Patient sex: F
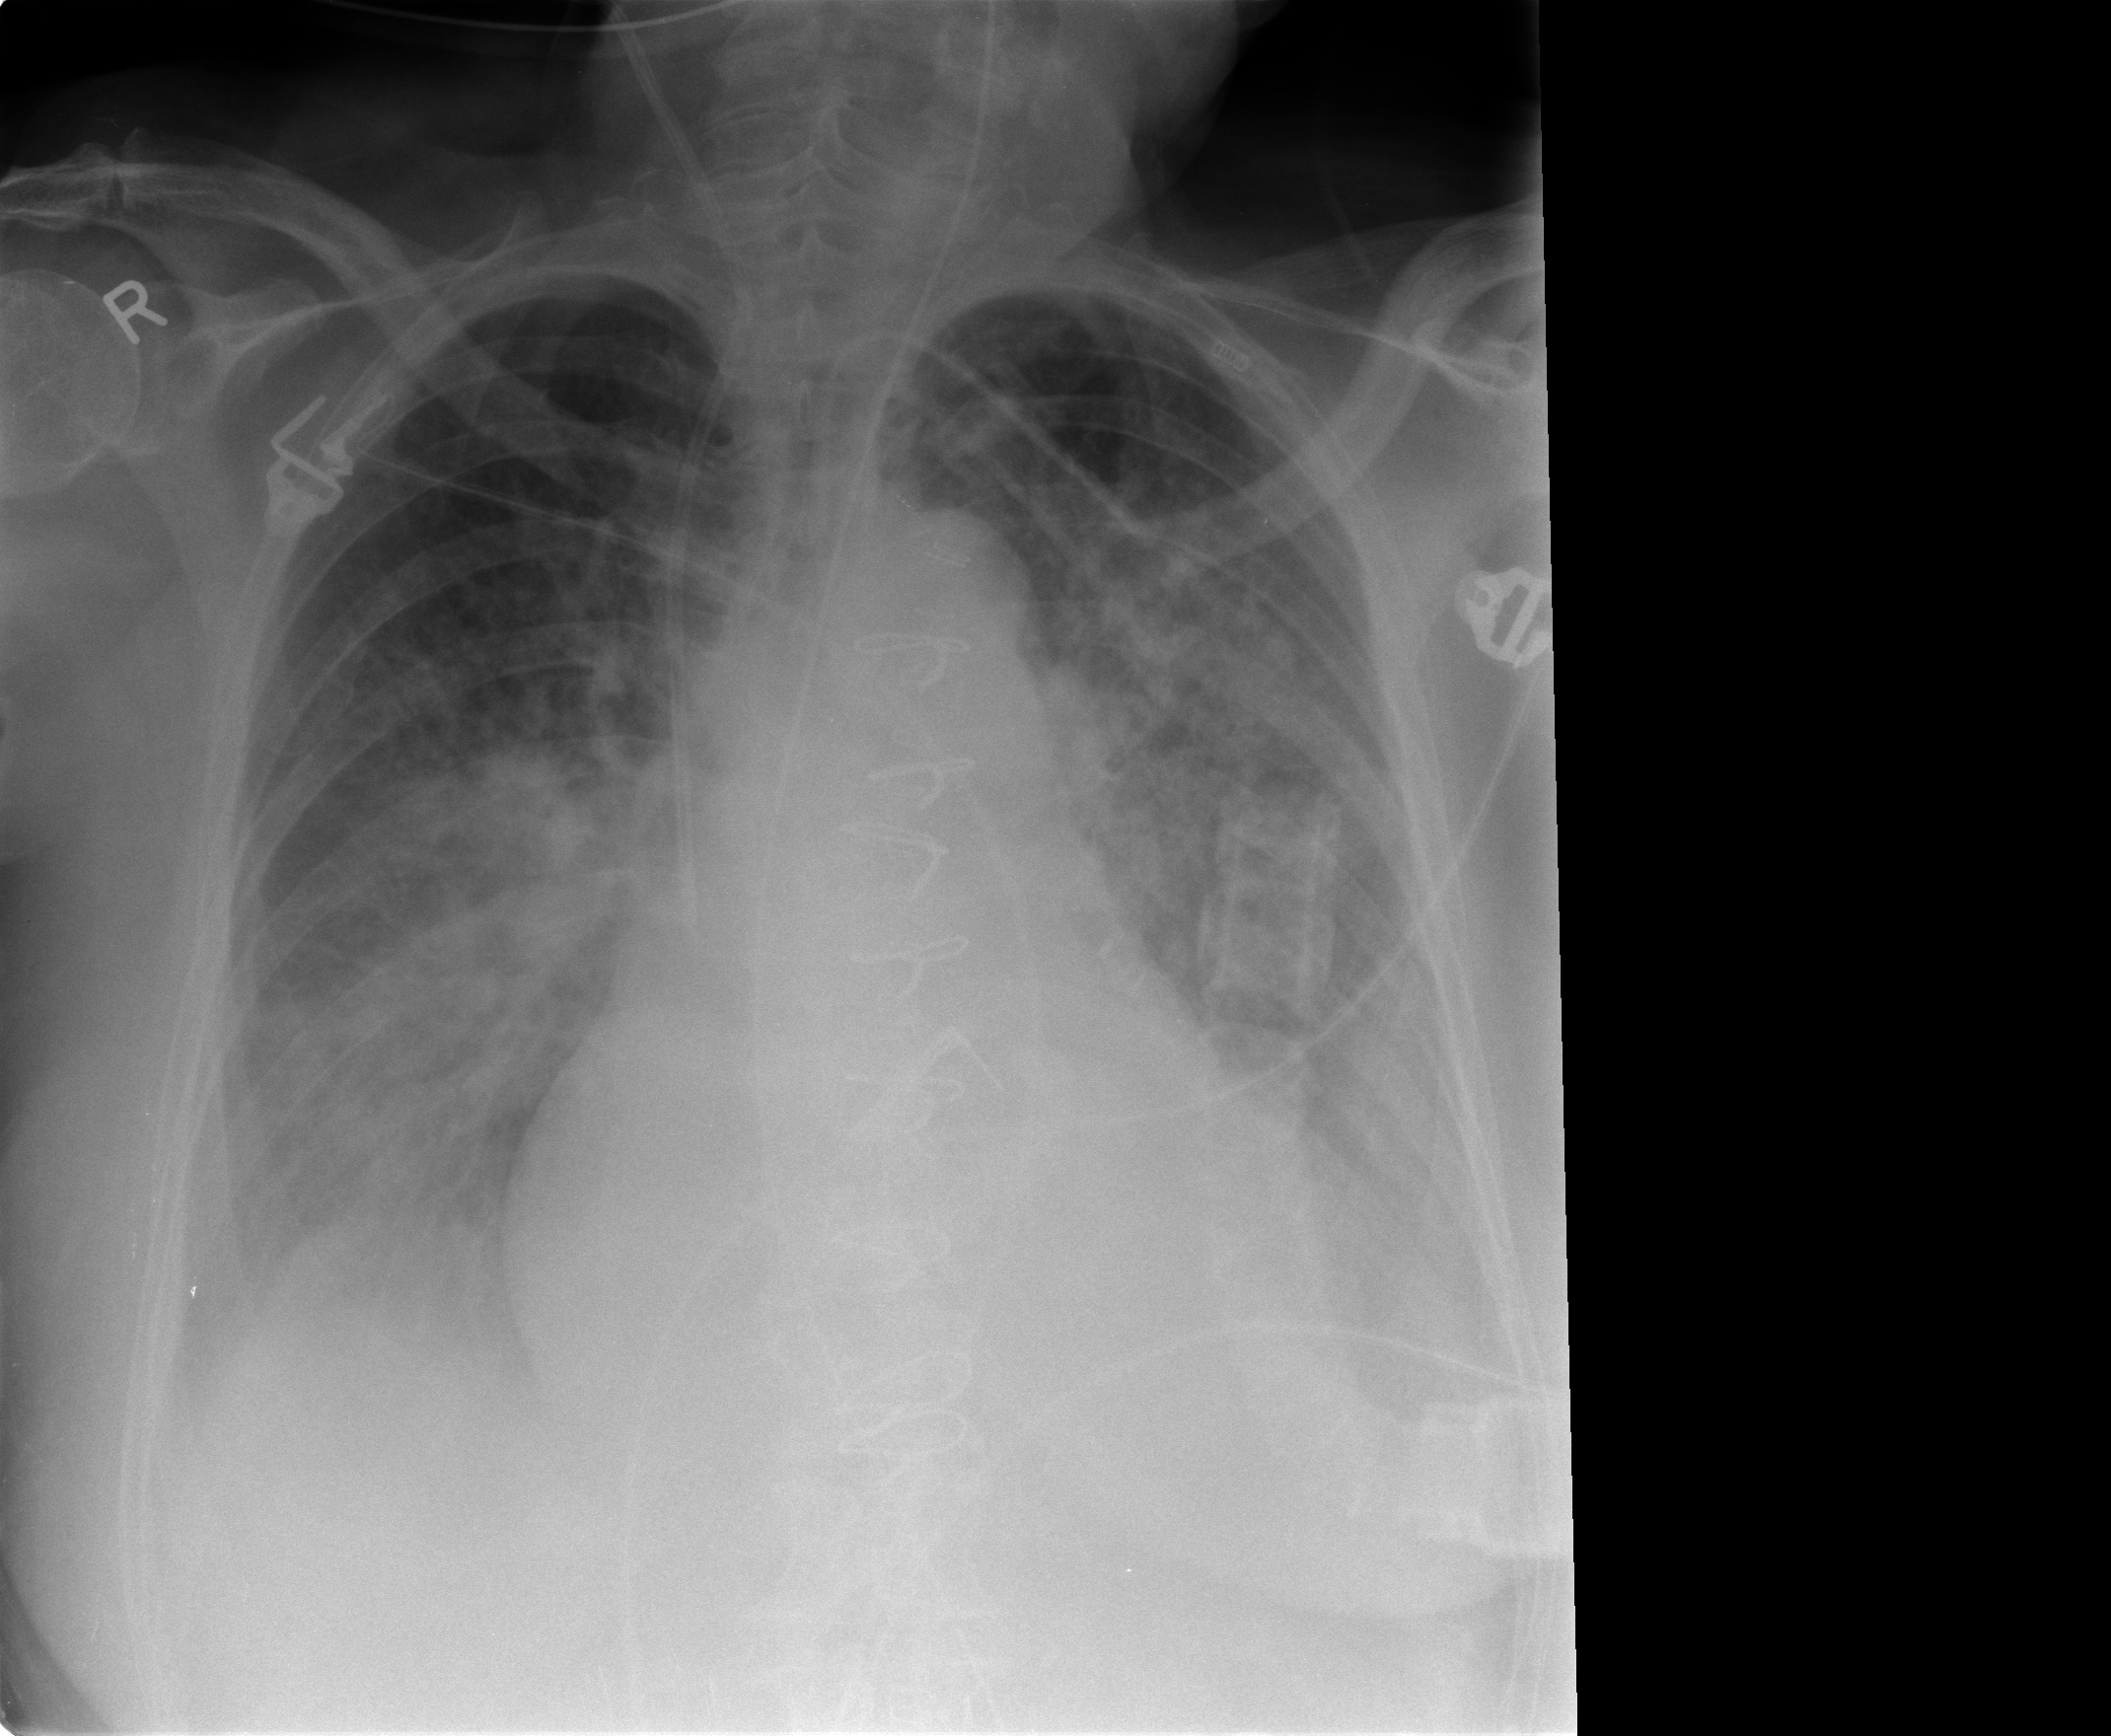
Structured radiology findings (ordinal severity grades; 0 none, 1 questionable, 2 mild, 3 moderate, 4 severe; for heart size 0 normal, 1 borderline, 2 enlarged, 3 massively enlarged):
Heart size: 2
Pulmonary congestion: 2
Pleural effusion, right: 2
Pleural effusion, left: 2
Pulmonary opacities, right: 3
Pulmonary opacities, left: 2
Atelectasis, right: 0
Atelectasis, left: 0